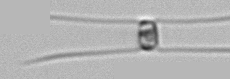
Label: Chaetoceros_similis